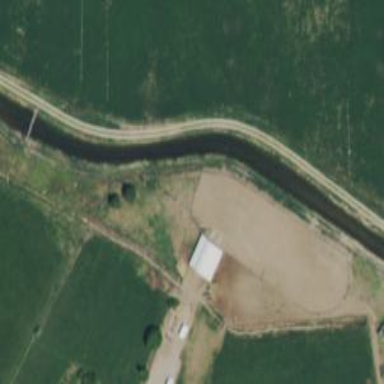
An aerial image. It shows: Canal.